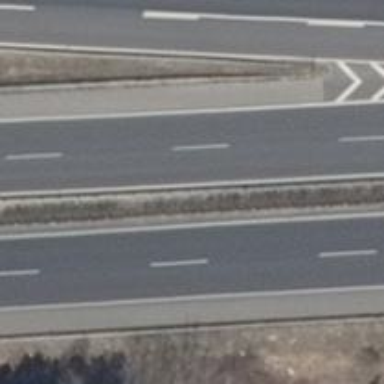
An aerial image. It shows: View of motorway.